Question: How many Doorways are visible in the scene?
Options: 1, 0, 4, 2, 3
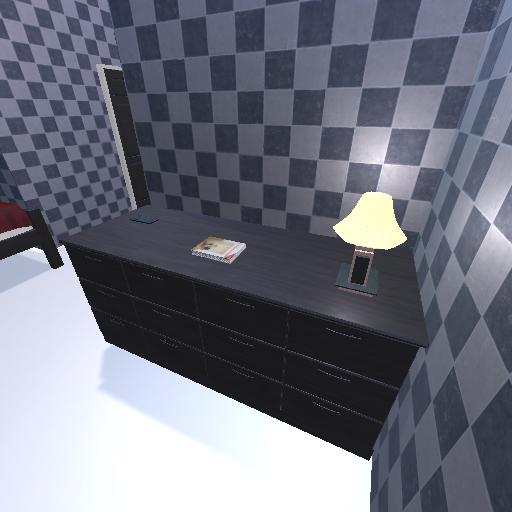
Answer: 1